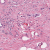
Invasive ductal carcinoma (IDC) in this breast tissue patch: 1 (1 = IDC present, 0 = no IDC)